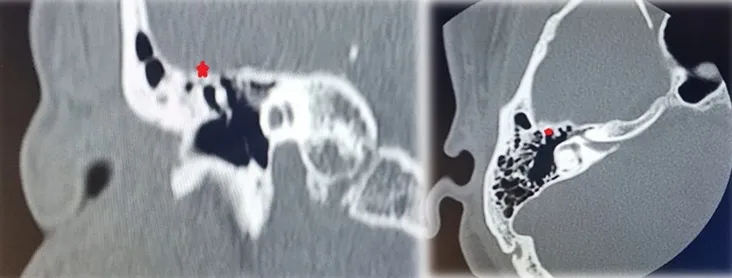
temporal bone CT scan: coronal view threw the anterior portion of the temporal bone on the right, and axial view threw the superior portion of the temporal bone on the left of the figure, the two images show ossification between the malleus head and the tegmen tympani (asterixis).
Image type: radiology (ct)